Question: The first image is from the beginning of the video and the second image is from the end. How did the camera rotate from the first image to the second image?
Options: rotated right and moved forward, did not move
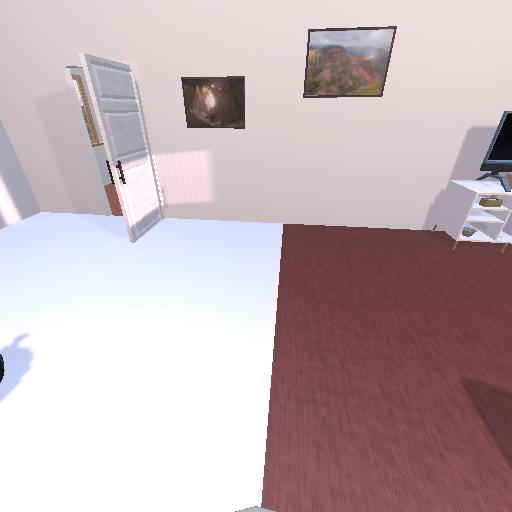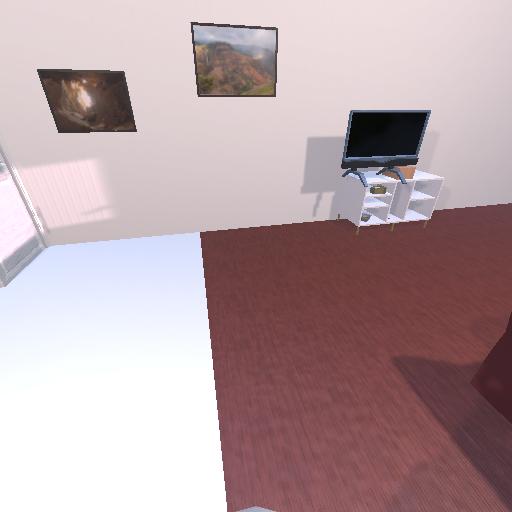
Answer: rotated right and moved forward